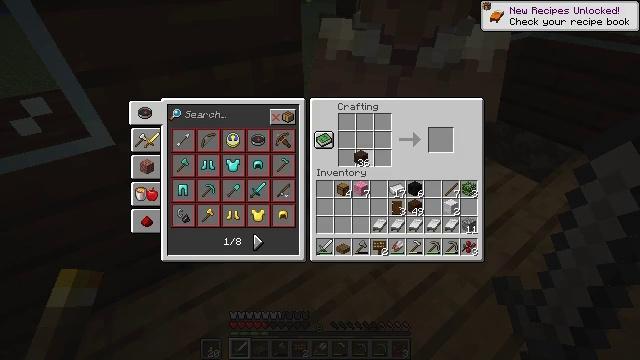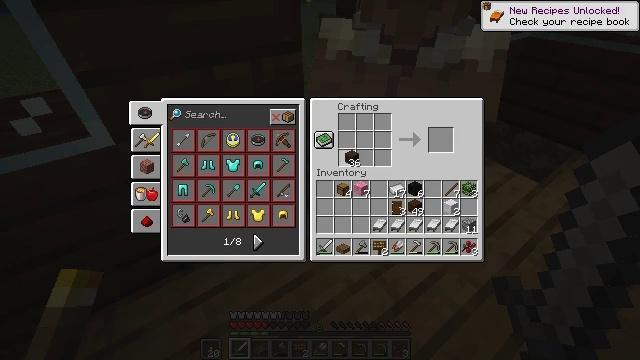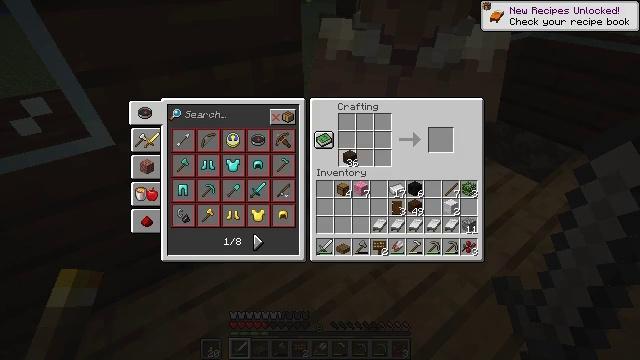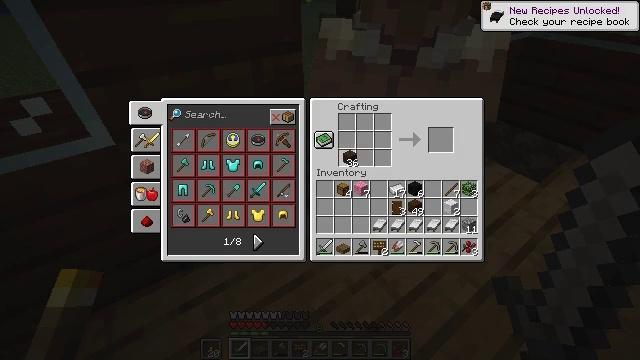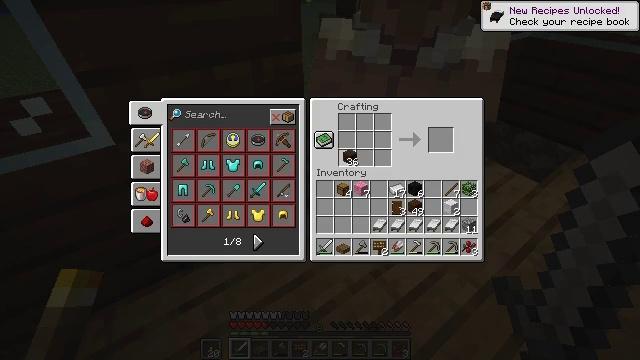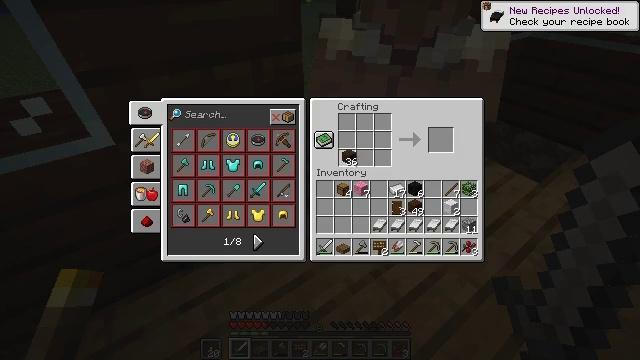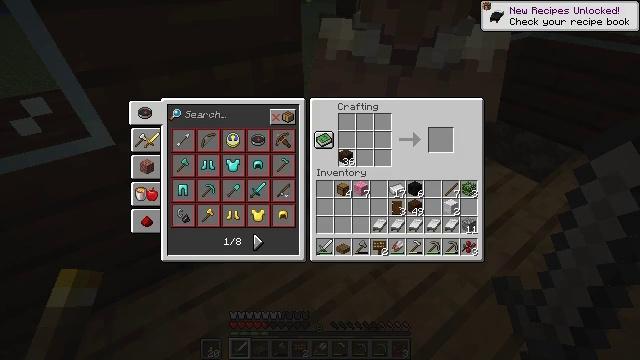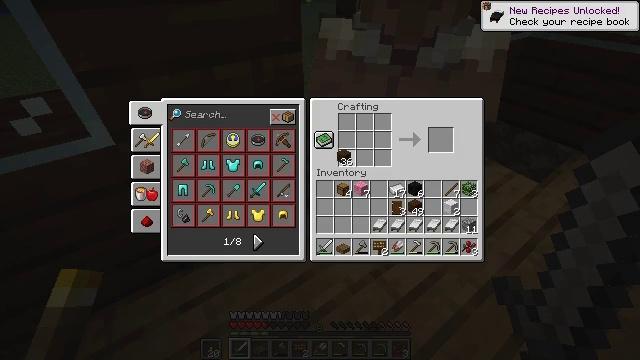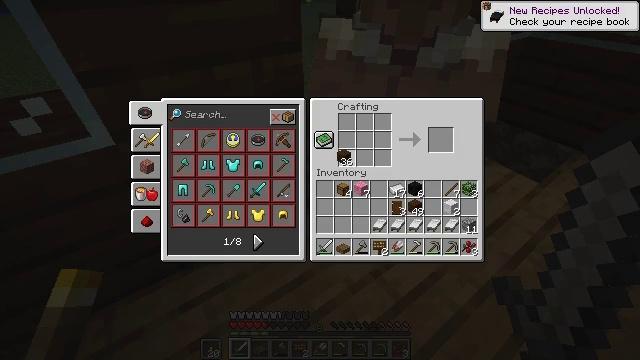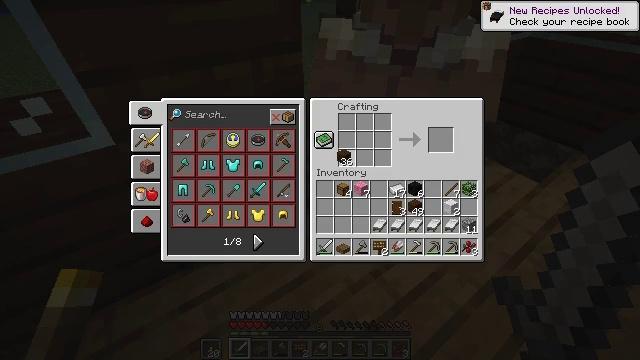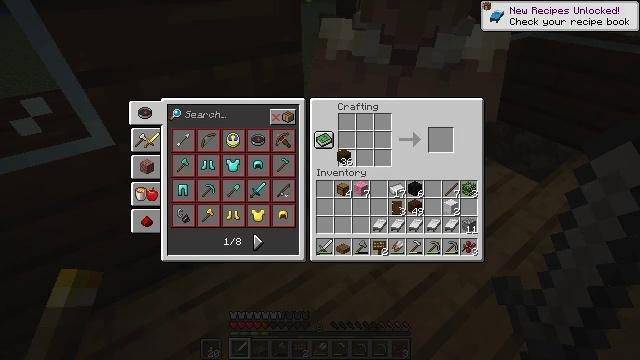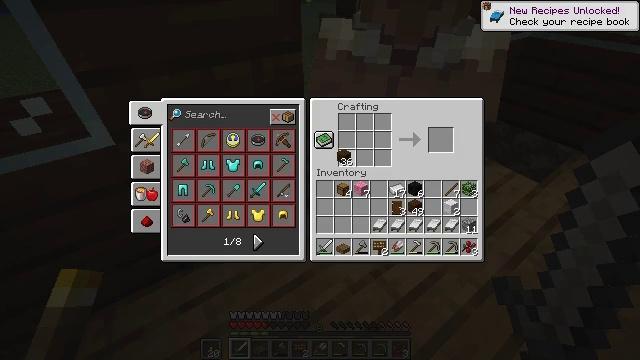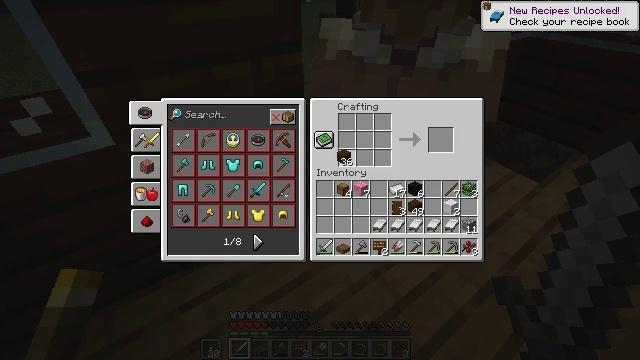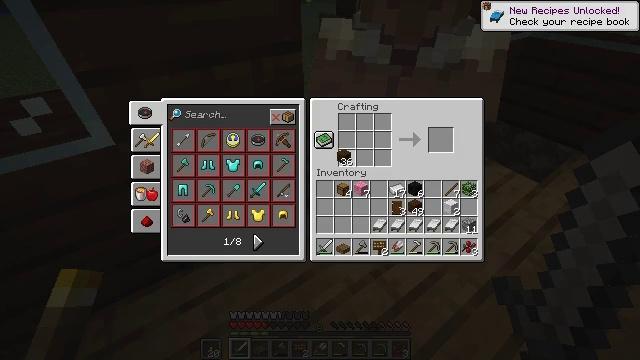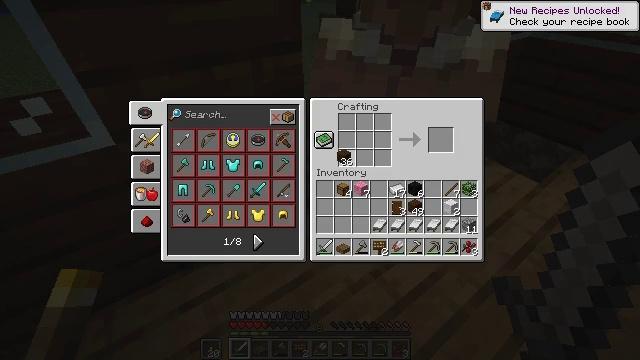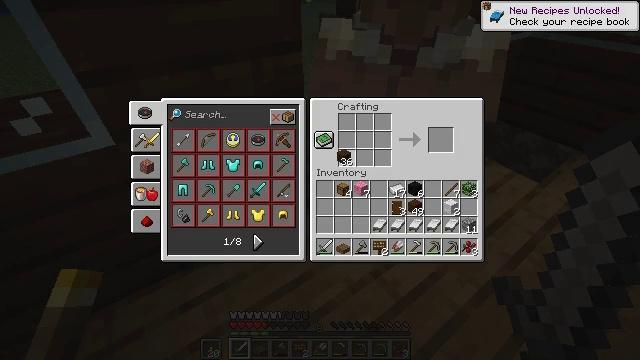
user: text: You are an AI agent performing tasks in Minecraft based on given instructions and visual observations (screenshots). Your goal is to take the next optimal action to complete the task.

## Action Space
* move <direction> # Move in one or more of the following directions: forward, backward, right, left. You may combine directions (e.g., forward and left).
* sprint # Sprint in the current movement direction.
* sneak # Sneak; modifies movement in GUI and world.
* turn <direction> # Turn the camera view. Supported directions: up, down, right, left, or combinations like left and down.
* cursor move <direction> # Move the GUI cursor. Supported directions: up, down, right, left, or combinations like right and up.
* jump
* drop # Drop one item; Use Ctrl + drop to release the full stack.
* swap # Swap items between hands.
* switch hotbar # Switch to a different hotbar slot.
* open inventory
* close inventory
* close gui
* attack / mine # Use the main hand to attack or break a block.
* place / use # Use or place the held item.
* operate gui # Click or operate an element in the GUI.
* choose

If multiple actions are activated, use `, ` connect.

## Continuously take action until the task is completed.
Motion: motion action
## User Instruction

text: Open the crafting table to make a black bed.
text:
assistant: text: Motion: cursor move left
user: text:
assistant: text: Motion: no_op
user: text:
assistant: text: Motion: no_op
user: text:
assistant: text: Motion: no_op
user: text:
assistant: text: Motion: no_op
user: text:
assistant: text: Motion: no_op
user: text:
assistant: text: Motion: no_op
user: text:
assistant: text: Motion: no_op
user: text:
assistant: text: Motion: no_op
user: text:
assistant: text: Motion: no_op
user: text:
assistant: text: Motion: no_op
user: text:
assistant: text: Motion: no_op
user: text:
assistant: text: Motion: no_op
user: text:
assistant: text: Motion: choose
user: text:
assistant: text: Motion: choose
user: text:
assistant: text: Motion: choose
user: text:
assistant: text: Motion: cursor move right, choose
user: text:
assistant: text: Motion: cursor move right, choose
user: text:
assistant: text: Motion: cursor move right, choose
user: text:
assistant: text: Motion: choose
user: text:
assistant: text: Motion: choose
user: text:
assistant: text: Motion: choose
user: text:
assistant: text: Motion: choose
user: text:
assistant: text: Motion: choose
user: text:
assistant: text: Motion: choose
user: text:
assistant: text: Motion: no_op
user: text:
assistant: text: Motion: cursor move left
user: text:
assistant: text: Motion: cursor move left
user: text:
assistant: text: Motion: no_op
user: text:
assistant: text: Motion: no_op